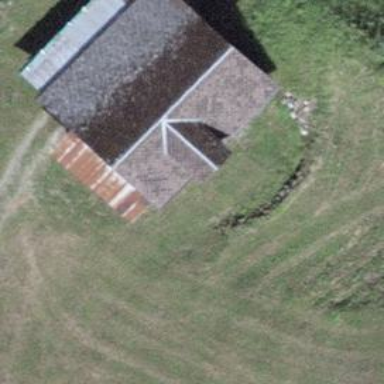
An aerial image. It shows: Barn.